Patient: sex M, age 72
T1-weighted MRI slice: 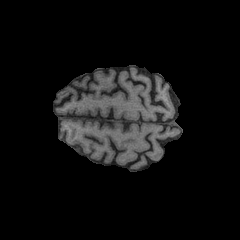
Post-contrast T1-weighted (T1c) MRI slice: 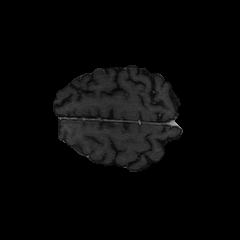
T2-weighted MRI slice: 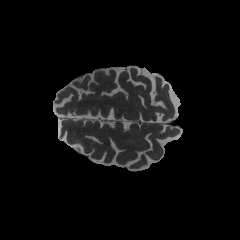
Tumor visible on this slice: no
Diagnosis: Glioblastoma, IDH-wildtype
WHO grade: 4